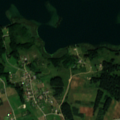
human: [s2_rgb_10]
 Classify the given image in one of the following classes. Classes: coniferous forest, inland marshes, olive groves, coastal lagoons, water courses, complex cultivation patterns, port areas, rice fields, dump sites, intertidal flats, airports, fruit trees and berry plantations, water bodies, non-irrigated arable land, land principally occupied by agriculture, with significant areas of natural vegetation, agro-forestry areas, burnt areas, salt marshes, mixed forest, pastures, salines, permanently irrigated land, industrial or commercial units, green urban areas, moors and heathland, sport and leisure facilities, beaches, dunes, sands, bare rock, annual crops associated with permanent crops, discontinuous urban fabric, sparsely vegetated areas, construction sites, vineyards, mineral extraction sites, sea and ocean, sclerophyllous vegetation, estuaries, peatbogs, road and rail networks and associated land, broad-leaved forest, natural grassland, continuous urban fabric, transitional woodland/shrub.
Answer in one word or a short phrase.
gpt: discontinuous urban fabric, non-irrigated arable land, complex cultivation patterns, land principally occupied by agriculture, with significant areas of natural vegetation, water bodies